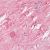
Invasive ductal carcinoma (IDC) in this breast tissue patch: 0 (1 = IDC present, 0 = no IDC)